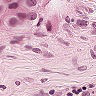
Metastatic tissue present: yes